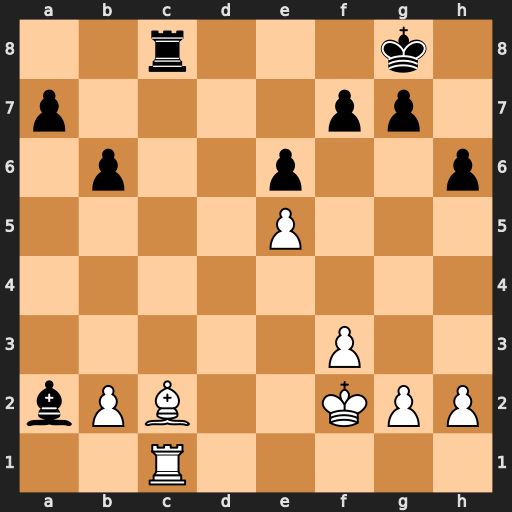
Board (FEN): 2r3k1/p4pp1/1p2p2p/4P3/8/5P2/bPB2KPP/2R5
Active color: w
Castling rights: -
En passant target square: -
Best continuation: Bh7+ Kxh7 Rxc8